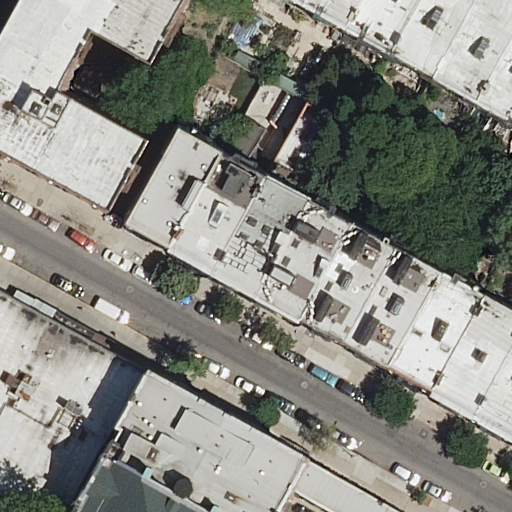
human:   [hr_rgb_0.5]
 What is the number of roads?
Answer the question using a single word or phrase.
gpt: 1

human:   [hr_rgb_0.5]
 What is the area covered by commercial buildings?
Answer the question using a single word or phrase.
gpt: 0m2

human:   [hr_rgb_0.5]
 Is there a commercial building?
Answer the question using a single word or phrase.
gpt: no

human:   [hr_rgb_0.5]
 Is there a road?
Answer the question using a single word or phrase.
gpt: yes

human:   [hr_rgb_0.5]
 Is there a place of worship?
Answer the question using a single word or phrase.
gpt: yes

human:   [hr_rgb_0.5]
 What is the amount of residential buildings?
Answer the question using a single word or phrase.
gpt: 17

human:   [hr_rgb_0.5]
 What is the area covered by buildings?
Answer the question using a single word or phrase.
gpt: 3837m2

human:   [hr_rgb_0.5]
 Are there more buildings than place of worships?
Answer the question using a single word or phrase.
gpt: yes

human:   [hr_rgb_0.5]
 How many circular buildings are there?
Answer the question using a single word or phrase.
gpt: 0

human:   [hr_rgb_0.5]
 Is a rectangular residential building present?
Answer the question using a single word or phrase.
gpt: yes

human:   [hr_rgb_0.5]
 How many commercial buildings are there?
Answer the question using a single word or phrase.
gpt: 0

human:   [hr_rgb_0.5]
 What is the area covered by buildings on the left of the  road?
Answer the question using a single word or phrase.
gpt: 317m2

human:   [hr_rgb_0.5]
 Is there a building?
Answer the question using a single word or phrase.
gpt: yes

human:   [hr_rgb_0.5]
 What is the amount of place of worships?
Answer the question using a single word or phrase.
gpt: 1

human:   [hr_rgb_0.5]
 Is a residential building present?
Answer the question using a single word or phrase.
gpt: yes

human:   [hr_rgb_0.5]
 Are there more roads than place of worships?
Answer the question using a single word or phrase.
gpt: no

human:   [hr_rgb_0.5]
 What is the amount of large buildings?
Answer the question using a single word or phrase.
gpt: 1

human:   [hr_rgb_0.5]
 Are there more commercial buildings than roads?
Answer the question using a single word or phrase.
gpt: no

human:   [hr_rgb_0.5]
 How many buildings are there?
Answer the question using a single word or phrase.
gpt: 18

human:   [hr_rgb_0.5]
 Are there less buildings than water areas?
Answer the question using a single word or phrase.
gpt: no

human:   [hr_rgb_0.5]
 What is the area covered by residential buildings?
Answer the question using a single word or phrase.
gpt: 3766m2

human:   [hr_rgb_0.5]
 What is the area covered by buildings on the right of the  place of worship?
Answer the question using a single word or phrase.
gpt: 3766m2

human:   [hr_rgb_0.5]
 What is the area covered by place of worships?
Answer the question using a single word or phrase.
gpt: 71m2

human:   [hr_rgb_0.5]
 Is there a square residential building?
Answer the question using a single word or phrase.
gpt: no

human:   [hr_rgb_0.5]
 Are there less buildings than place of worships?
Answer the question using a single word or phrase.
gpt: no

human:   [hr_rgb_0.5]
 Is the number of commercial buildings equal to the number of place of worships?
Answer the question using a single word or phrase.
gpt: no

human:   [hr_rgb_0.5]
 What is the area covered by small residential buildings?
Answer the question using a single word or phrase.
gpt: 126m2

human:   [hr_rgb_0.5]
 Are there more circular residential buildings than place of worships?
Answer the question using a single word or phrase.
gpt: no

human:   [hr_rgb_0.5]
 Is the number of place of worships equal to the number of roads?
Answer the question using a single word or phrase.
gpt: yes

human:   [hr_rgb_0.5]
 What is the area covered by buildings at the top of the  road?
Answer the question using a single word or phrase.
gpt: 3151m2

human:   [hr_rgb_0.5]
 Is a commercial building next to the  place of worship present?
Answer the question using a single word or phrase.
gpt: no

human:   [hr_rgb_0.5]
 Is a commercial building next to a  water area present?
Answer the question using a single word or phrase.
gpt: no

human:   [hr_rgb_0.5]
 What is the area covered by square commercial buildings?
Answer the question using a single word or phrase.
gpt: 0m2

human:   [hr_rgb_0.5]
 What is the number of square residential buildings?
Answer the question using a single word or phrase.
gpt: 0

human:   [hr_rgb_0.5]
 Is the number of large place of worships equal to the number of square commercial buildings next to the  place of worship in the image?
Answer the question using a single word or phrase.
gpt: yes

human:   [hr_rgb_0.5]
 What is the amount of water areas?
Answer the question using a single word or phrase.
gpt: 0

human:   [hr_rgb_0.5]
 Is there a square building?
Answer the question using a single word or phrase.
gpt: no

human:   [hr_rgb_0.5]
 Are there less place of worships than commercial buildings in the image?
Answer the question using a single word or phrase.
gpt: no

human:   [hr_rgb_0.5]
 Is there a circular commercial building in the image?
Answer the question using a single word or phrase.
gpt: no

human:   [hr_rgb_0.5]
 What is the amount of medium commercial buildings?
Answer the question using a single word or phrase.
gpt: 0

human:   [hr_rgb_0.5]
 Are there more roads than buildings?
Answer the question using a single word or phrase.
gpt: no

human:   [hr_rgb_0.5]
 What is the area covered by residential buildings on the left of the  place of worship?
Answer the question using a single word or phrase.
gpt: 0m2

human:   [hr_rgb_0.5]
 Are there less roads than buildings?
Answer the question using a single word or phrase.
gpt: yes

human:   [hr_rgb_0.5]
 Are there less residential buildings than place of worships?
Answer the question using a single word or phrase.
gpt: no

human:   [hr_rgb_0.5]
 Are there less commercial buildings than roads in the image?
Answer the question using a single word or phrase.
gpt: yes

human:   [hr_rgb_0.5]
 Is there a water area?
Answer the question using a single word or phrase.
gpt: no

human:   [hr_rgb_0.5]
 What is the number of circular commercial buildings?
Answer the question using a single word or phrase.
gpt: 0

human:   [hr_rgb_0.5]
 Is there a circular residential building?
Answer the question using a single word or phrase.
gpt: no

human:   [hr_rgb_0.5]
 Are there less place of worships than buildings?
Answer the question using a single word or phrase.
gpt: yes

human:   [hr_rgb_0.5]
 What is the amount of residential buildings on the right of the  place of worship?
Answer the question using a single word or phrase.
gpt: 17

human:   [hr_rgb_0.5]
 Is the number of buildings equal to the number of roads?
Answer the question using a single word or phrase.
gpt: no

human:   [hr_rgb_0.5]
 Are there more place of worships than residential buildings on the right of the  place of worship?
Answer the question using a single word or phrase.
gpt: no

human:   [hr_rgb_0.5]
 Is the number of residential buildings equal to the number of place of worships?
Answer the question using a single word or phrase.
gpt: no

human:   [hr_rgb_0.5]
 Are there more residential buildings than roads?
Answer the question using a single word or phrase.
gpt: yes

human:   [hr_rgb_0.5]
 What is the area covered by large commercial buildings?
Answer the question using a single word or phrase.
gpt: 0m2

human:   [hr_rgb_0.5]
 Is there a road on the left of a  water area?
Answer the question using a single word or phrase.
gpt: no

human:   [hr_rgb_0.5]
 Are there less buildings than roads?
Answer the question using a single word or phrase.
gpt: no

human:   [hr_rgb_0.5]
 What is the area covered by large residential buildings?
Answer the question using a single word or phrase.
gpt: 1065m2

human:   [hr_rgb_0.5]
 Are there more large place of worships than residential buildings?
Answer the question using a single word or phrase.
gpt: no

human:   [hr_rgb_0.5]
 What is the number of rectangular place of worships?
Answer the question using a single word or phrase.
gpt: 1

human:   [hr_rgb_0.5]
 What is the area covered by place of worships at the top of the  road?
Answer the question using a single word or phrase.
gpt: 0m2

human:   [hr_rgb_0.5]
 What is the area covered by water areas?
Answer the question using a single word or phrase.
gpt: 0m2

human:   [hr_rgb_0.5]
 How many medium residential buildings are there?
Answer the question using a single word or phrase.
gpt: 12

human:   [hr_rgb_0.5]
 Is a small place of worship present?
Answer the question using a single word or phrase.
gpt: yes